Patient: sex F, age 26
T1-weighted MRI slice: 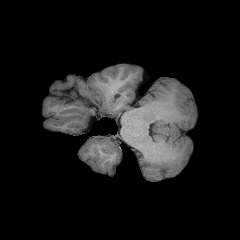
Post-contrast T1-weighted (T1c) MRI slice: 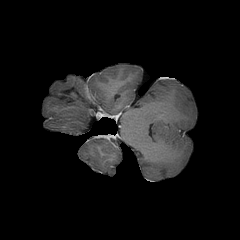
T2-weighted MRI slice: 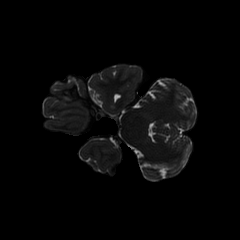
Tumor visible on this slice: no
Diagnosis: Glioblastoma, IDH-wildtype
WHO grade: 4